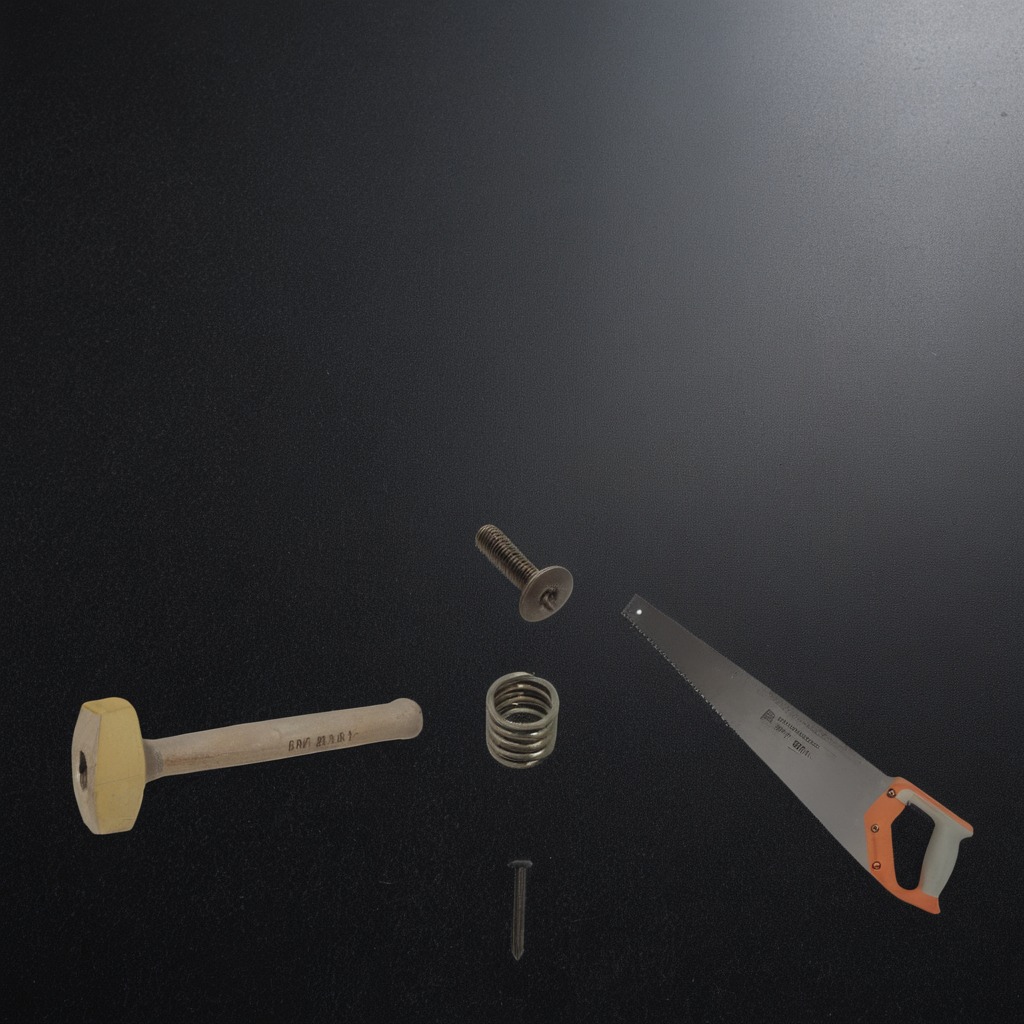
A metal machine screw, a hammer, an iron nail, a coiled metal spring, and a handheld metal saw are lying on a clean granite tabletop covered with a black rubber mat inside a workshop under bright overhead lighting crisp shadows high clarity worn but beneath the mat.